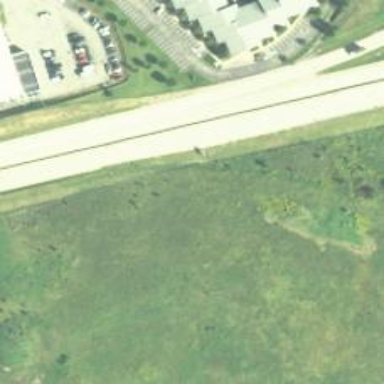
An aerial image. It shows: Trunk highway with expressway features.